Interaction volume radius: 5 \u00c5
Interaction volume height: 10 \u00c5
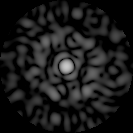
Disorder parameter: 0.8322